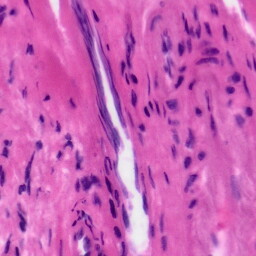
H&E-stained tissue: Tonsil